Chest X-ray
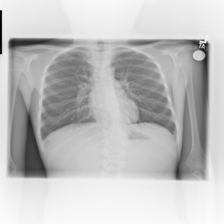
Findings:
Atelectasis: negative
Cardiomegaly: negative
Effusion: negative
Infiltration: negative
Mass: negative
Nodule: negative
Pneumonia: negative
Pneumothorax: negative
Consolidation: negative
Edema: negative
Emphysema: negative
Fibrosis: negative
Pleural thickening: negative
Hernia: negative